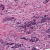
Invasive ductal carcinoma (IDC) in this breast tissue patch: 1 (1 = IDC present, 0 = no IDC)